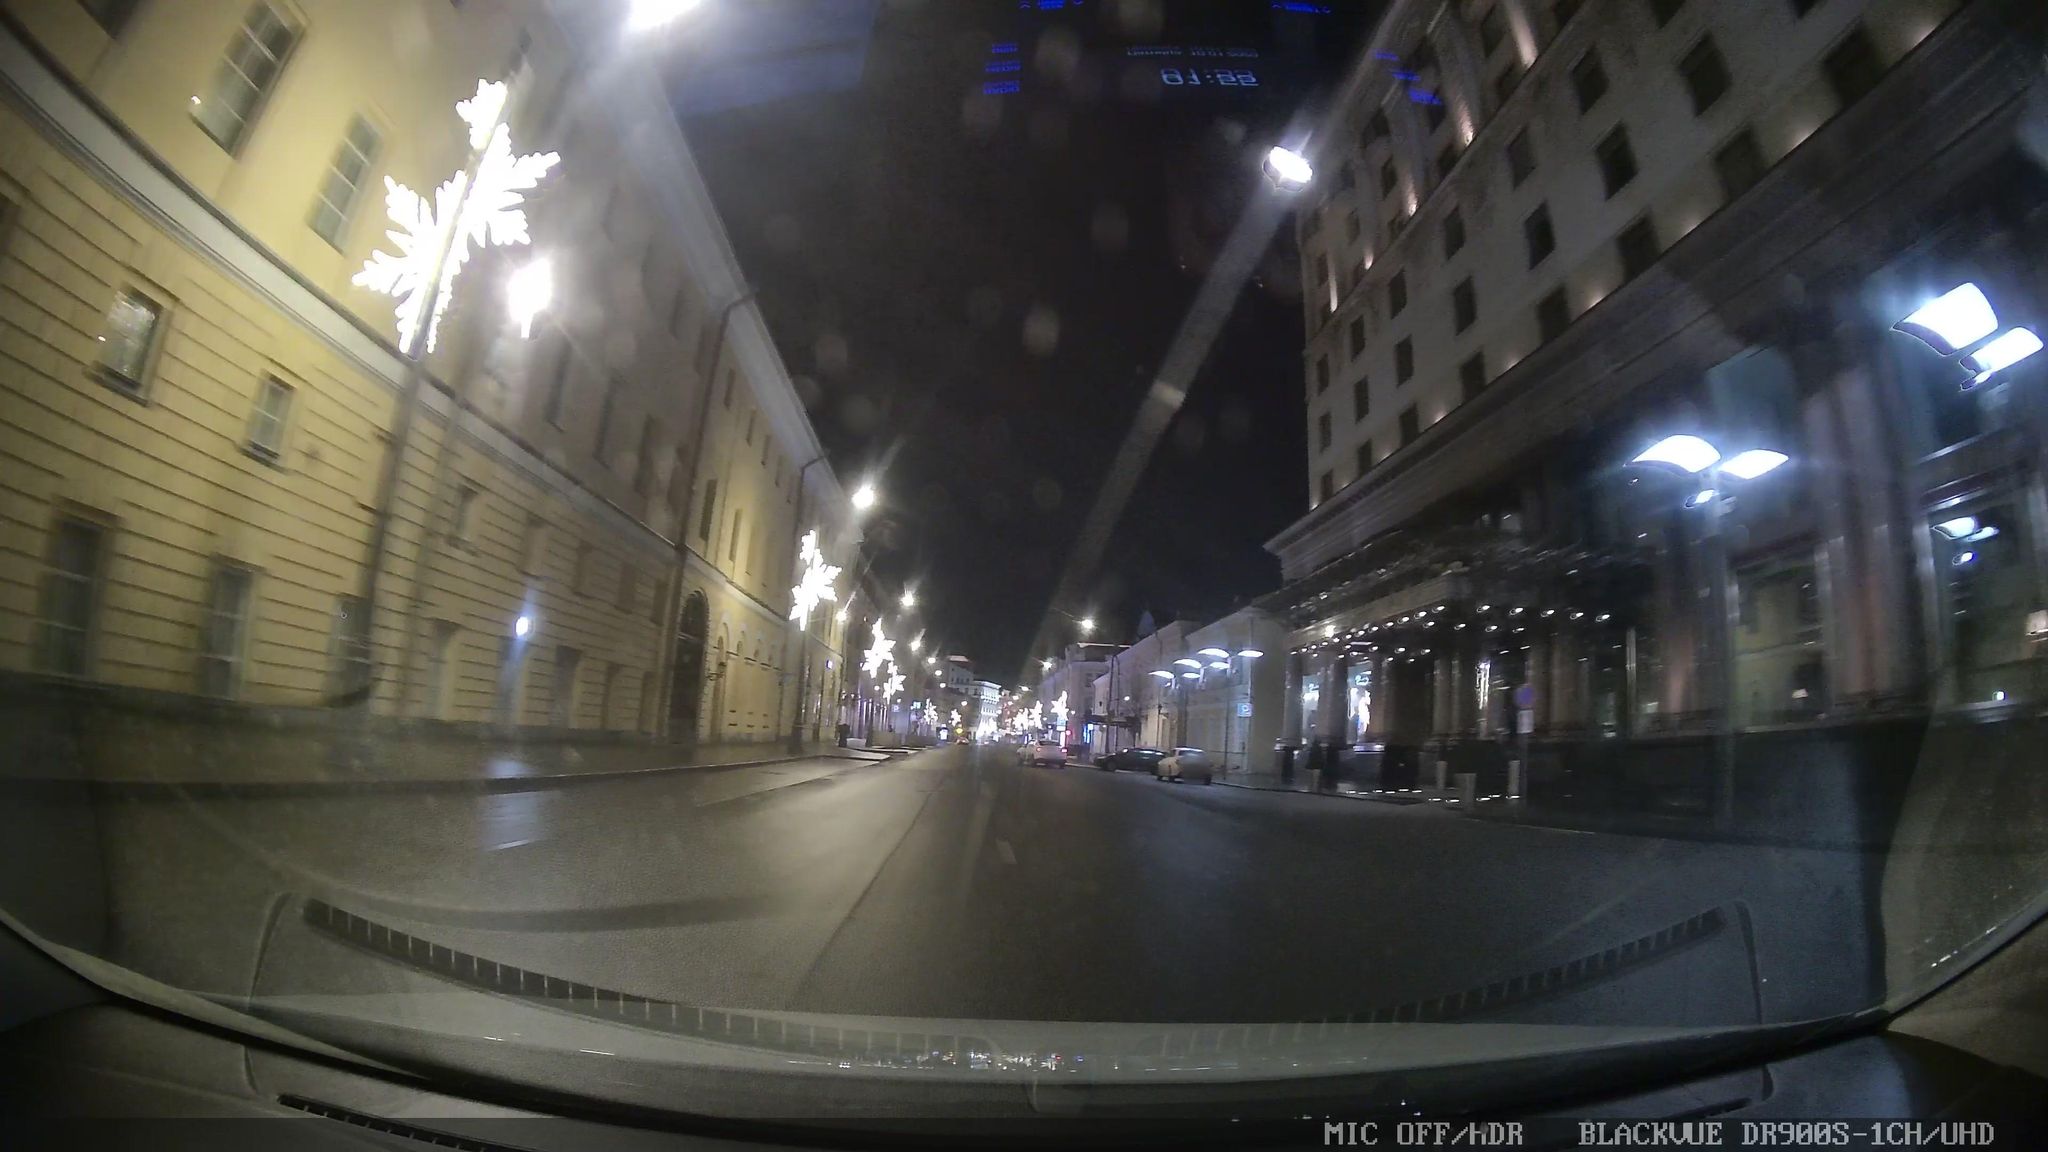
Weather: clear
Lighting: night
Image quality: slightly poor
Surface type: driving surface
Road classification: footway
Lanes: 2
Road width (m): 3.5
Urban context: urban centre
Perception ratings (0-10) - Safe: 0.57, Lively: 3.55, Beautiful: 3.64, Boring: 3.3, Depressing: 4.77, Wealthy: 3.55